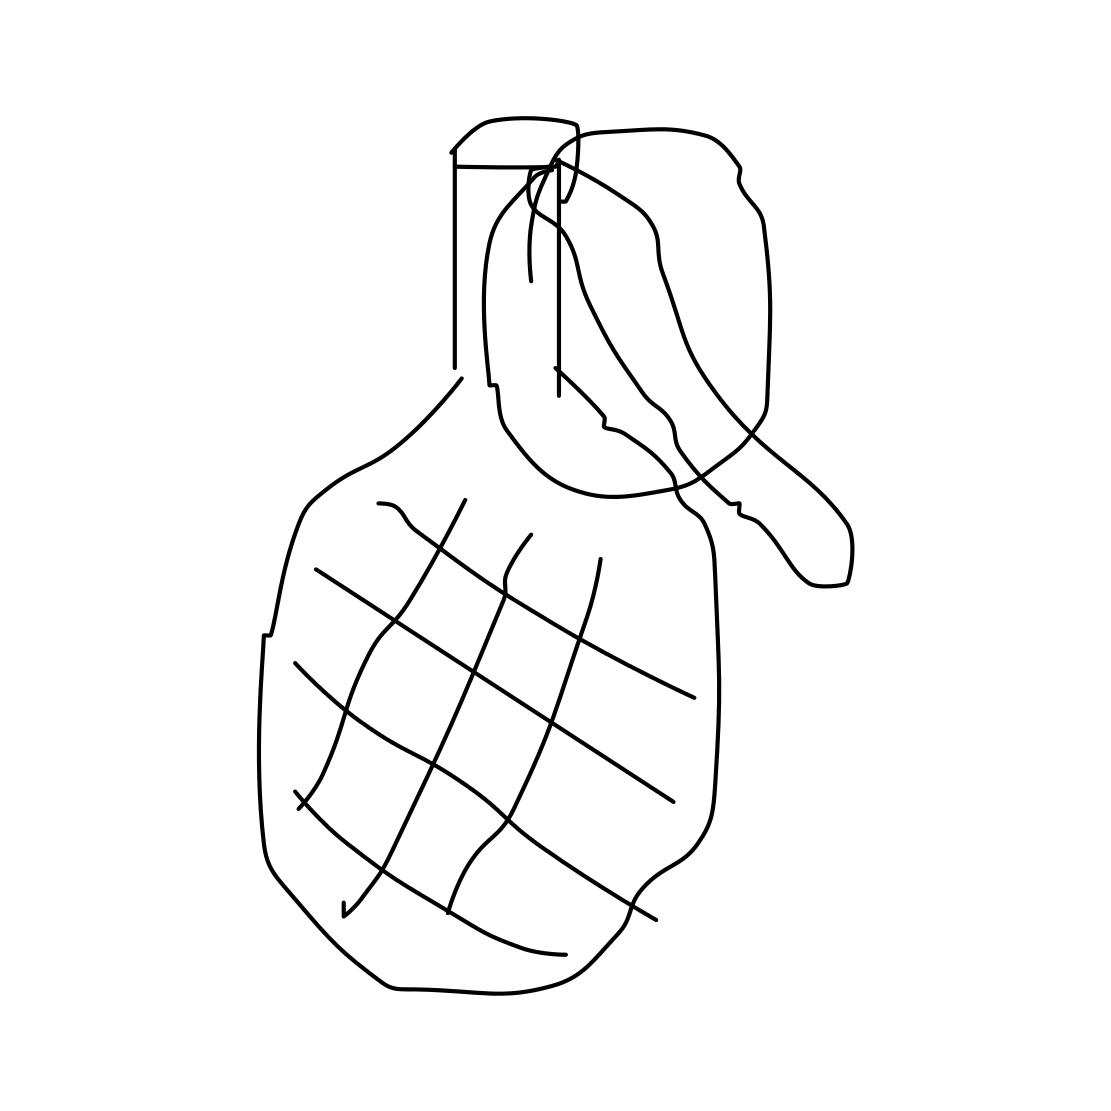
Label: grenade